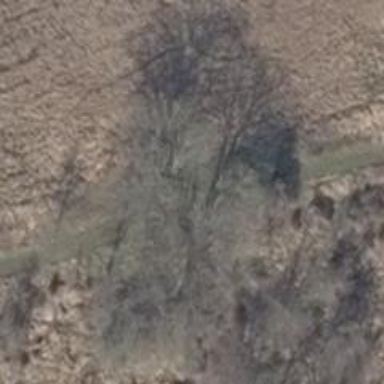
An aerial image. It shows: Grass path.